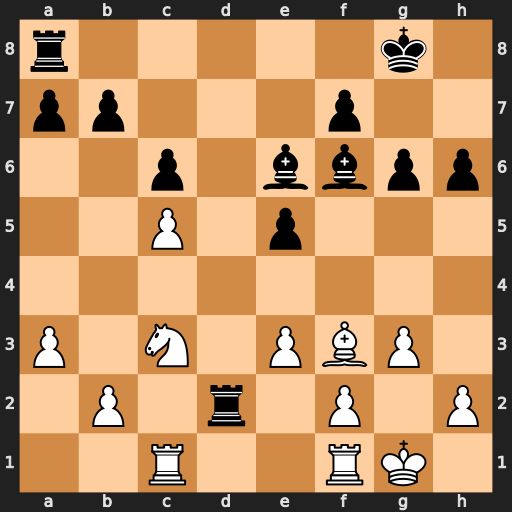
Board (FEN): r5k1/pp3p2/2p1bbpp/2P1p3/8/P1N1PBP1/1P1r1P1P/2R2RK1
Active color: w
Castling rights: -
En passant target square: -
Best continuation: Ne4 Rxb2 Nxf6+ Kg7 Ne4